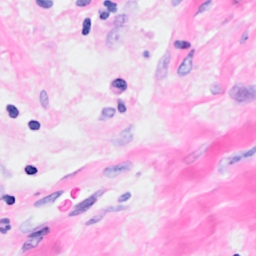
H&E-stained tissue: Breast